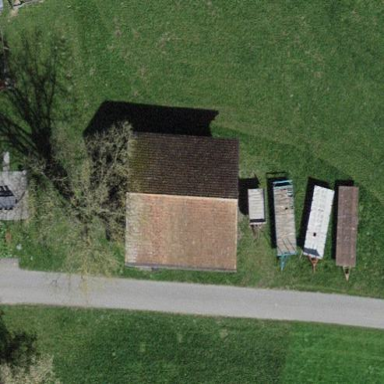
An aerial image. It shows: Farm auxiliary building.